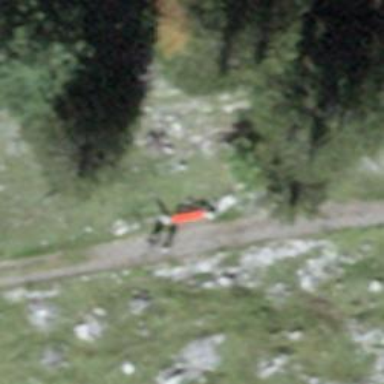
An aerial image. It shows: Red bench.